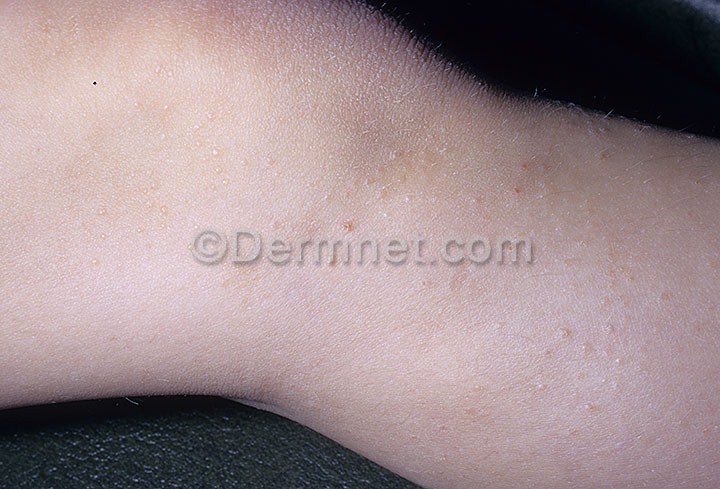
Disease: Psoriasis pictures Lichen Planus and related diseases